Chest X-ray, PA view. Patient: 49 years old, sex F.
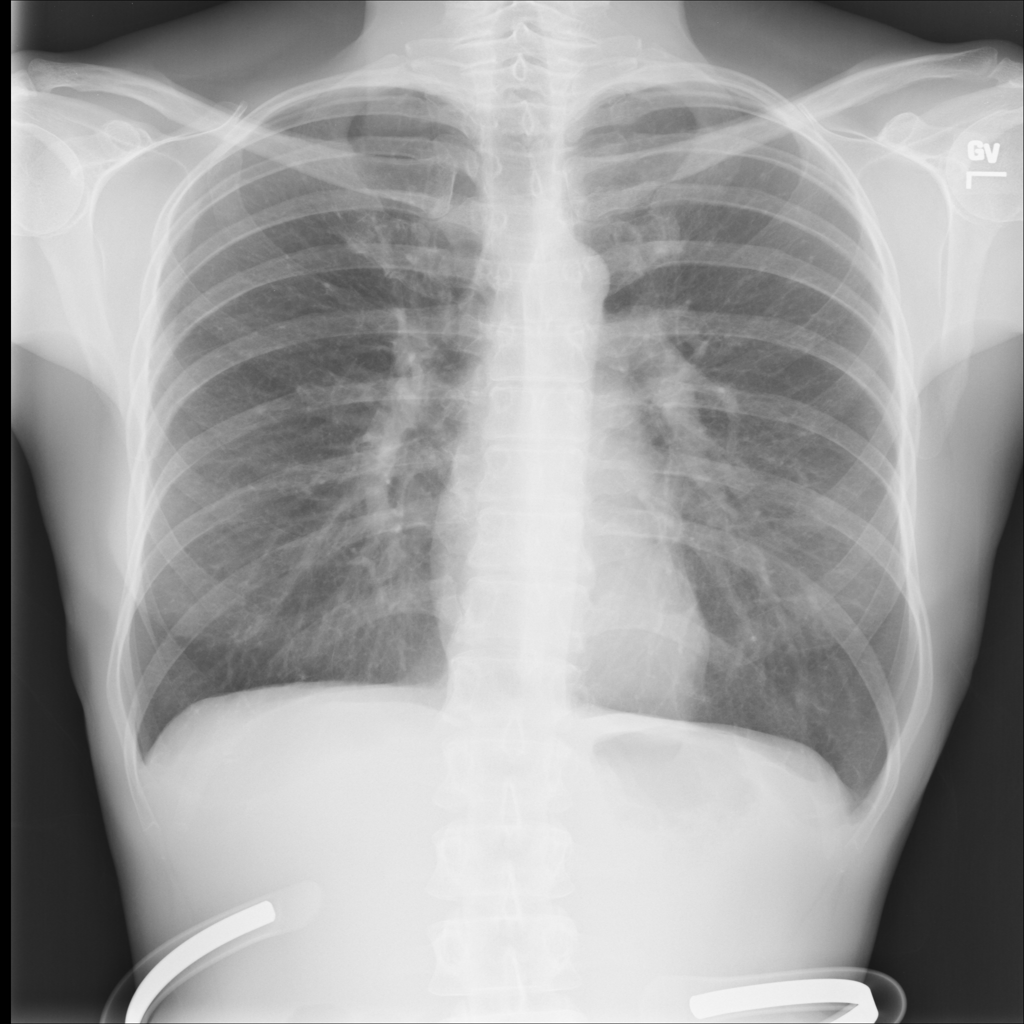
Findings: Infiltration